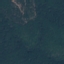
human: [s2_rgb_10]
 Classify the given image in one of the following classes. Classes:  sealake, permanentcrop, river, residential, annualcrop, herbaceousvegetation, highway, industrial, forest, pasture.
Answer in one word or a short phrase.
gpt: Forest